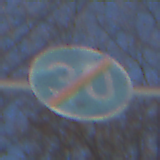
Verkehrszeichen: EndeMindestgeschwindigkeit
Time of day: MorningAfternoon
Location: Outdoor (Special)
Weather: Clear
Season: Winter
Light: Natural